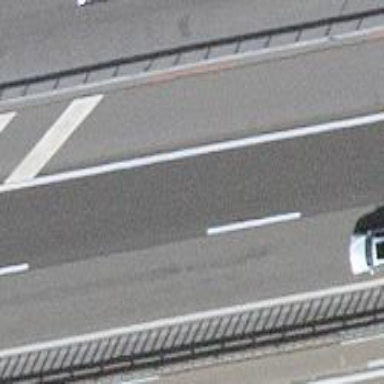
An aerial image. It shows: Motorway.